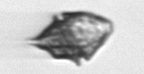
Label: Kryptoperidinium_triquetrum